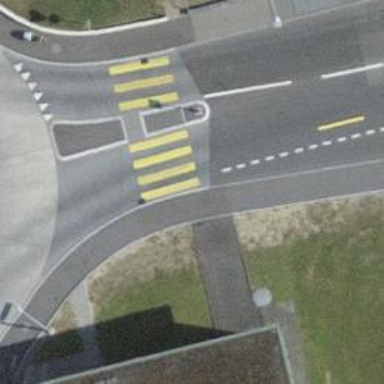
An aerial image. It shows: Kerb barrier.